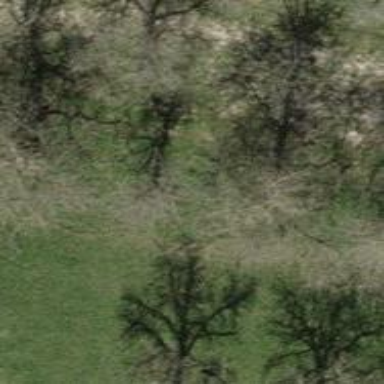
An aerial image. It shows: Single tag "natural: tree."